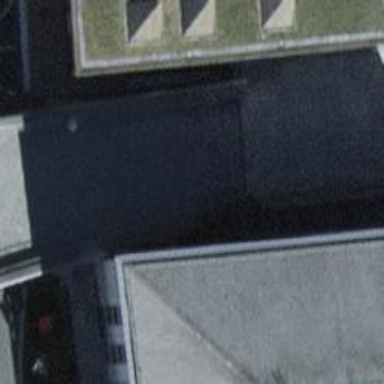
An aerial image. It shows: Parking entrance.